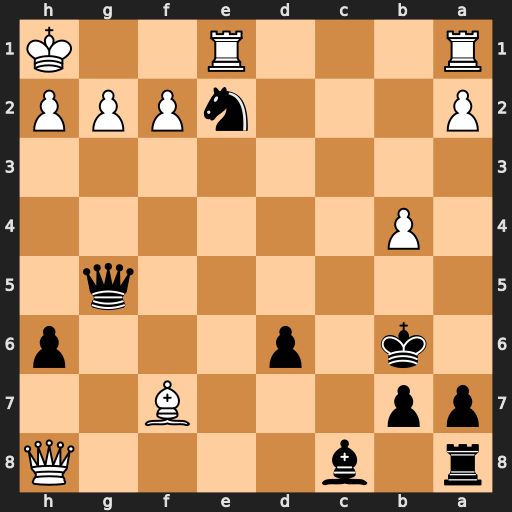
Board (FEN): r1b4Q/pp3B2/1k1p3p/6q1/1P6/8/P3nPPP/R3R2K
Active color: b
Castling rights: -
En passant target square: -
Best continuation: Bh3 gxh3 Rxh8